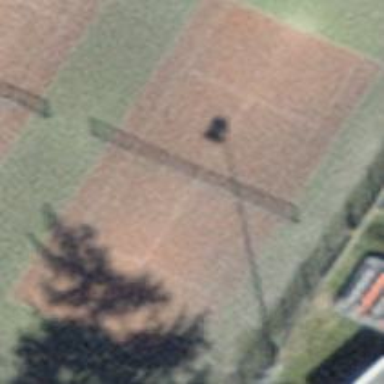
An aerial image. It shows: Tennis court on pitch designated for leisure land.